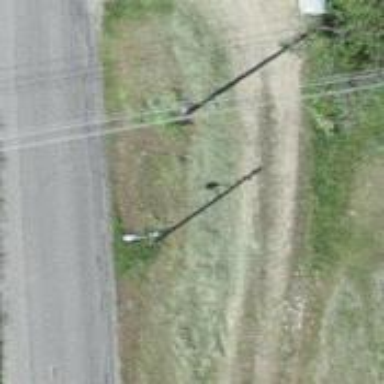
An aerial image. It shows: Power pole.